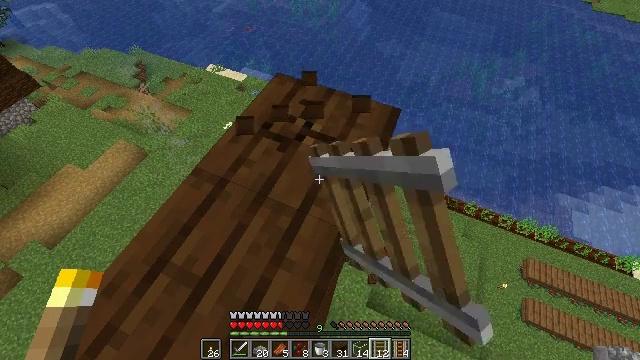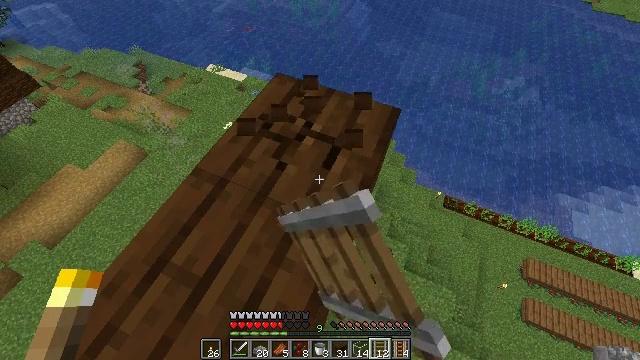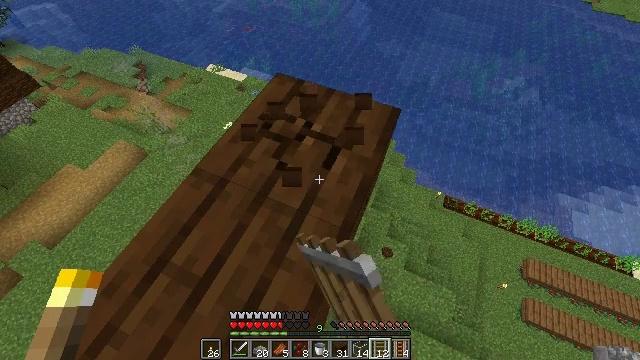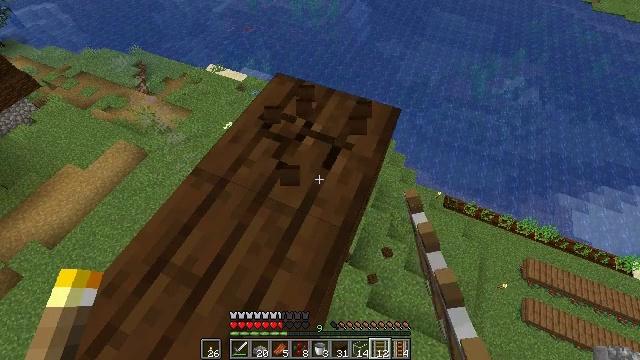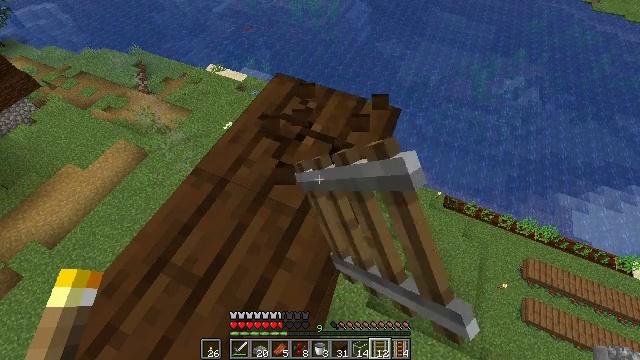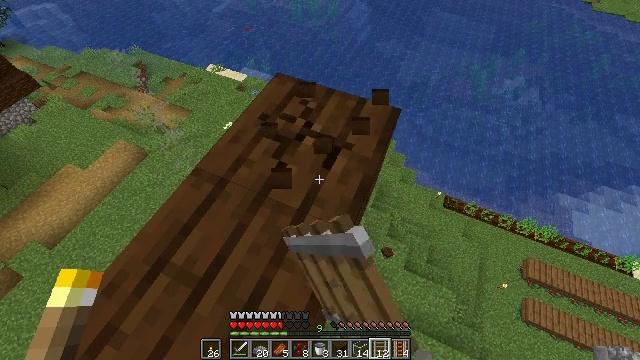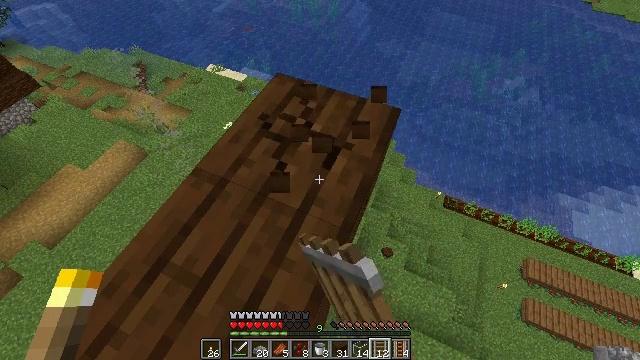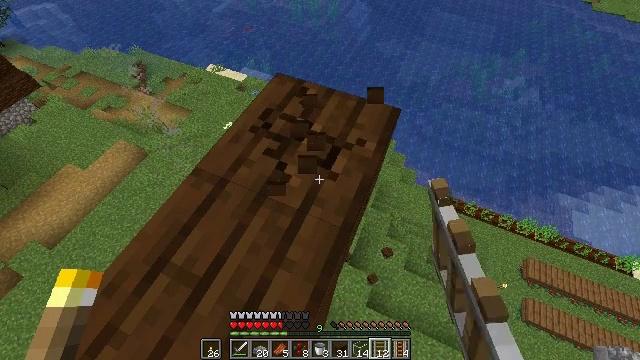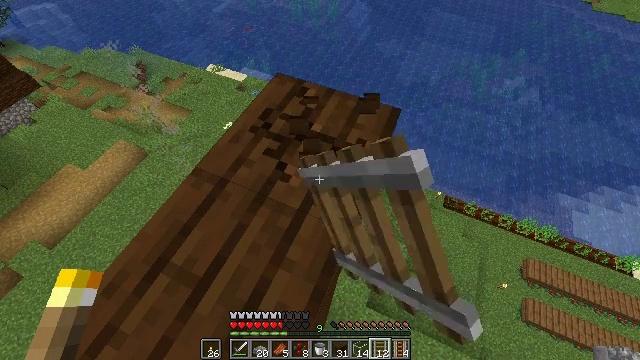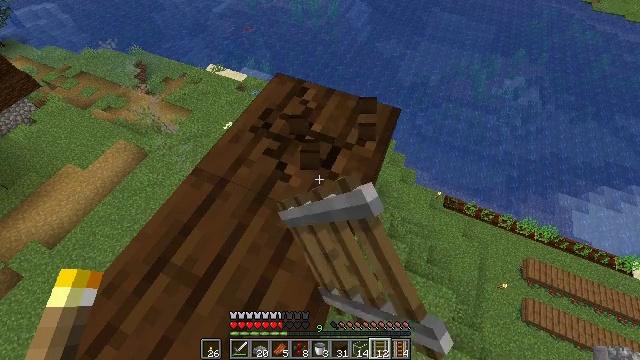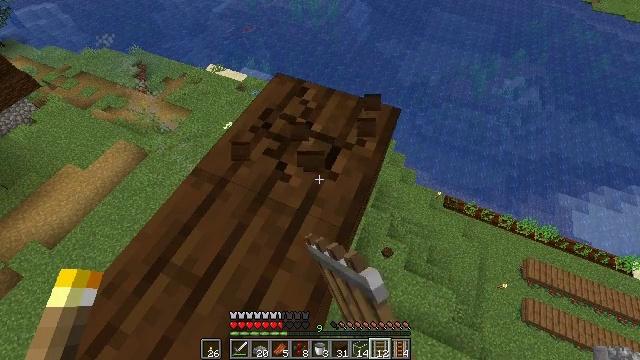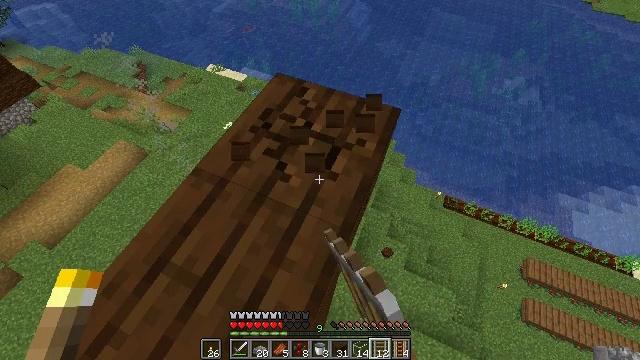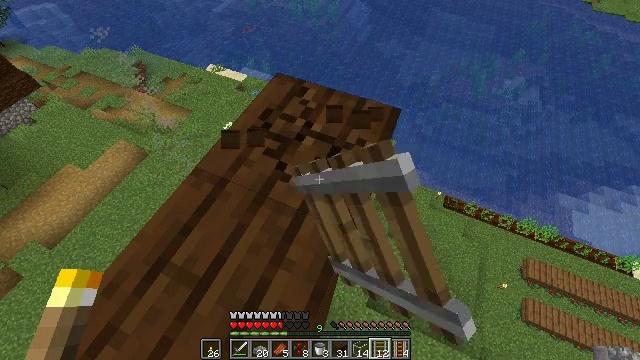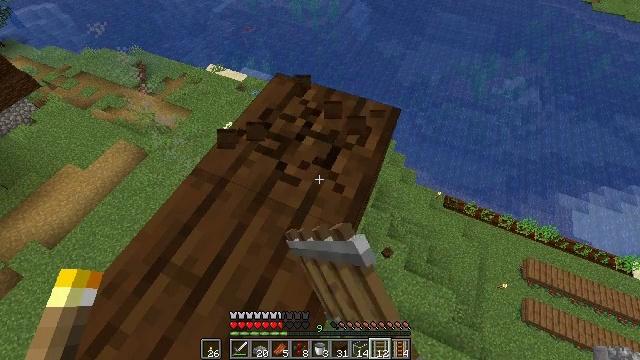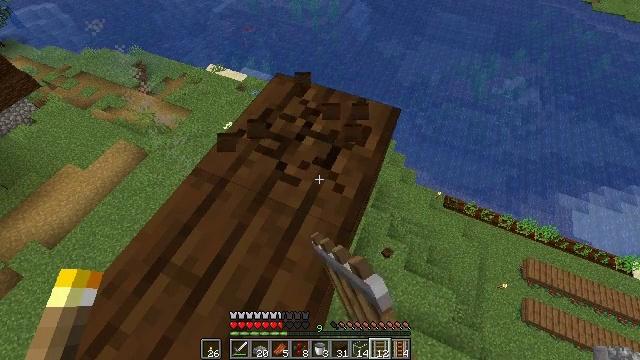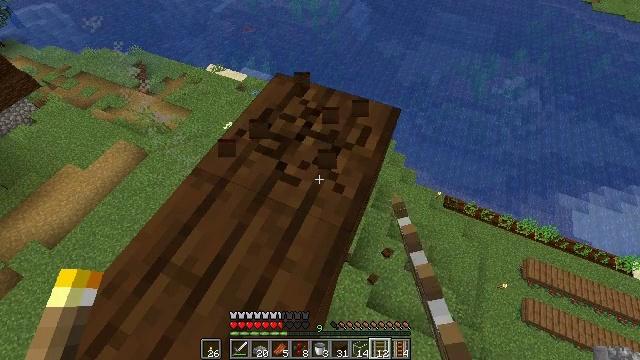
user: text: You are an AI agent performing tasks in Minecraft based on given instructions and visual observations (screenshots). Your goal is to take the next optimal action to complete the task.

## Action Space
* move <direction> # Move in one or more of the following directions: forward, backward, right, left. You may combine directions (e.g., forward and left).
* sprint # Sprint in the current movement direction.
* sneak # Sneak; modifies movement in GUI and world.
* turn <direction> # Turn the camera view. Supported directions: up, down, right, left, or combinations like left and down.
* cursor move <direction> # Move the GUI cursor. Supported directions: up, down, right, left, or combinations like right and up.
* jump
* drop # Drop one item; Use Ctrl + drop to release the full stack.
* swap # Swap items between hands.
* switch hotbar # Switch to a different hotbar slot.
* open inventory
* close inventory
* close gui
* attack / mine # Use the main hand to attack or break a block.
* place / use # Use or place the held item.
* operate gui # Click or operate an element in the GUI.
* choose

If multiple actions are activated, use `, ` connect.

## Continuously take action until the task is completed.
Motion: motion action
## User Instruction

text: Attack the dark oak planks to recycle them.
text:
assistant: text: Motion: sneak, attack / mine
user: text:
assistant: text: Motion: sneak, attack / mine
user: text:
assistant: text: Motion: sneak, attack / mine
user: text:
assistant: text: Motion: sneak, attack / mine
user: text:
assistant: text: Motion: sneak, attack / mine
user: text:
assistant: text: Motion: sneak, attack / mine
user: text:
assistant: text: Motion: sneak, attack / mine
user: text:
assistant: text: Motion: sneak, attack / mine
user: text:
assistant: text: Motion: sneak, attack / mine
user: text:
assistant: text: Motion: sneak, attack / mine
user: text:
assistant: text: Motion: sneak, attack / mine
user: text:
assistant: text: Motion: sneak, attack / mine
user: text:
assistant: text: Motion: sneak, attack / mine
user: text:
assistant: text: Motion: sneak, attack / mine
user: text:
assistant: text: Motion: sneak, attack / mine
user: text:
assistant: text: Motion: sneak, attack / mine
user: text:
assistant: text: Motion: sneak, attack / mine
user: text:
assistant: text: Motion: sneak, attack / mine
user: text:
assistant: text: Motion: sneak, attack / mine
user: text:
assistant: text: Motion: sneak, attack / mine
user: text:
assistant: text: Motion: sneak, attack / mine
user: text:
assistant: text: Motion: sneak, attack / mine
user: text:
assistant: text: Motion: sneak, attack / mine
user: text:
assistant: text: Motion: sneak, attack / mine
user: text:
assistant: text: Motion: sneak, attack / mine
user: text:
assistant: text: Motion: sneak, attack / mine
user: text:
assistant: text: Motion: sneak, attack / mine
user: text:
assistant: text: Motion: sneak, attack / mine
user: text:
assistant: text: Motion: sneak, attack / mine
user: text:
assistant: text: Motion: sneak, attack / mine